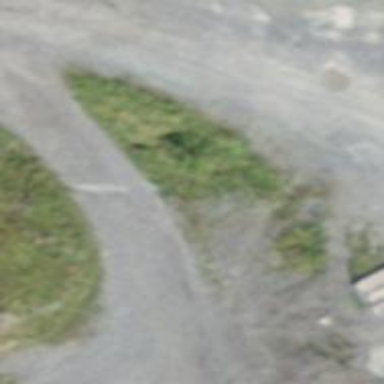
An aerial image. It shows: Unpaved driveway that serves as service road.